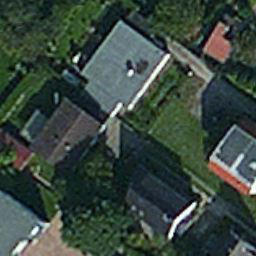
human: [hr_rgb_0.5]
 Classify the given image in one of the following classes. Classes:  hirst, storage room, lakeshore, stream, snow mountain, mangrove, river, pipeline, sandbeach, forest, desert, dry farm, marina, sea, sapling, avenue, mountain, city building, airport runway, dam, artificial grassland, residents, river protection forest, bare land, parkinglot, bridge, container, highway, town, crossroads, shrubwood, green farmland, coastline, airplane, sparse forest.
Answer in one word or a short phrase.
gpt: residents